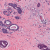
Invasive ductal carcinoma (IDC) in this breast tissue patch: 1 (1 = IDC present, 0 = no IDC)